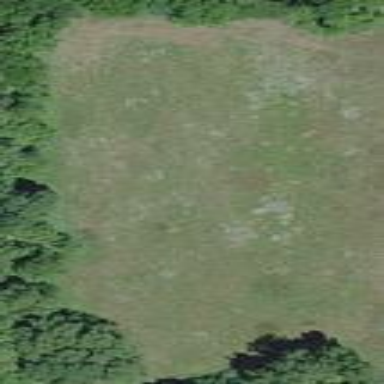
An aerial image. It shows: Wildlife opening in meadow.